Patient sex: M
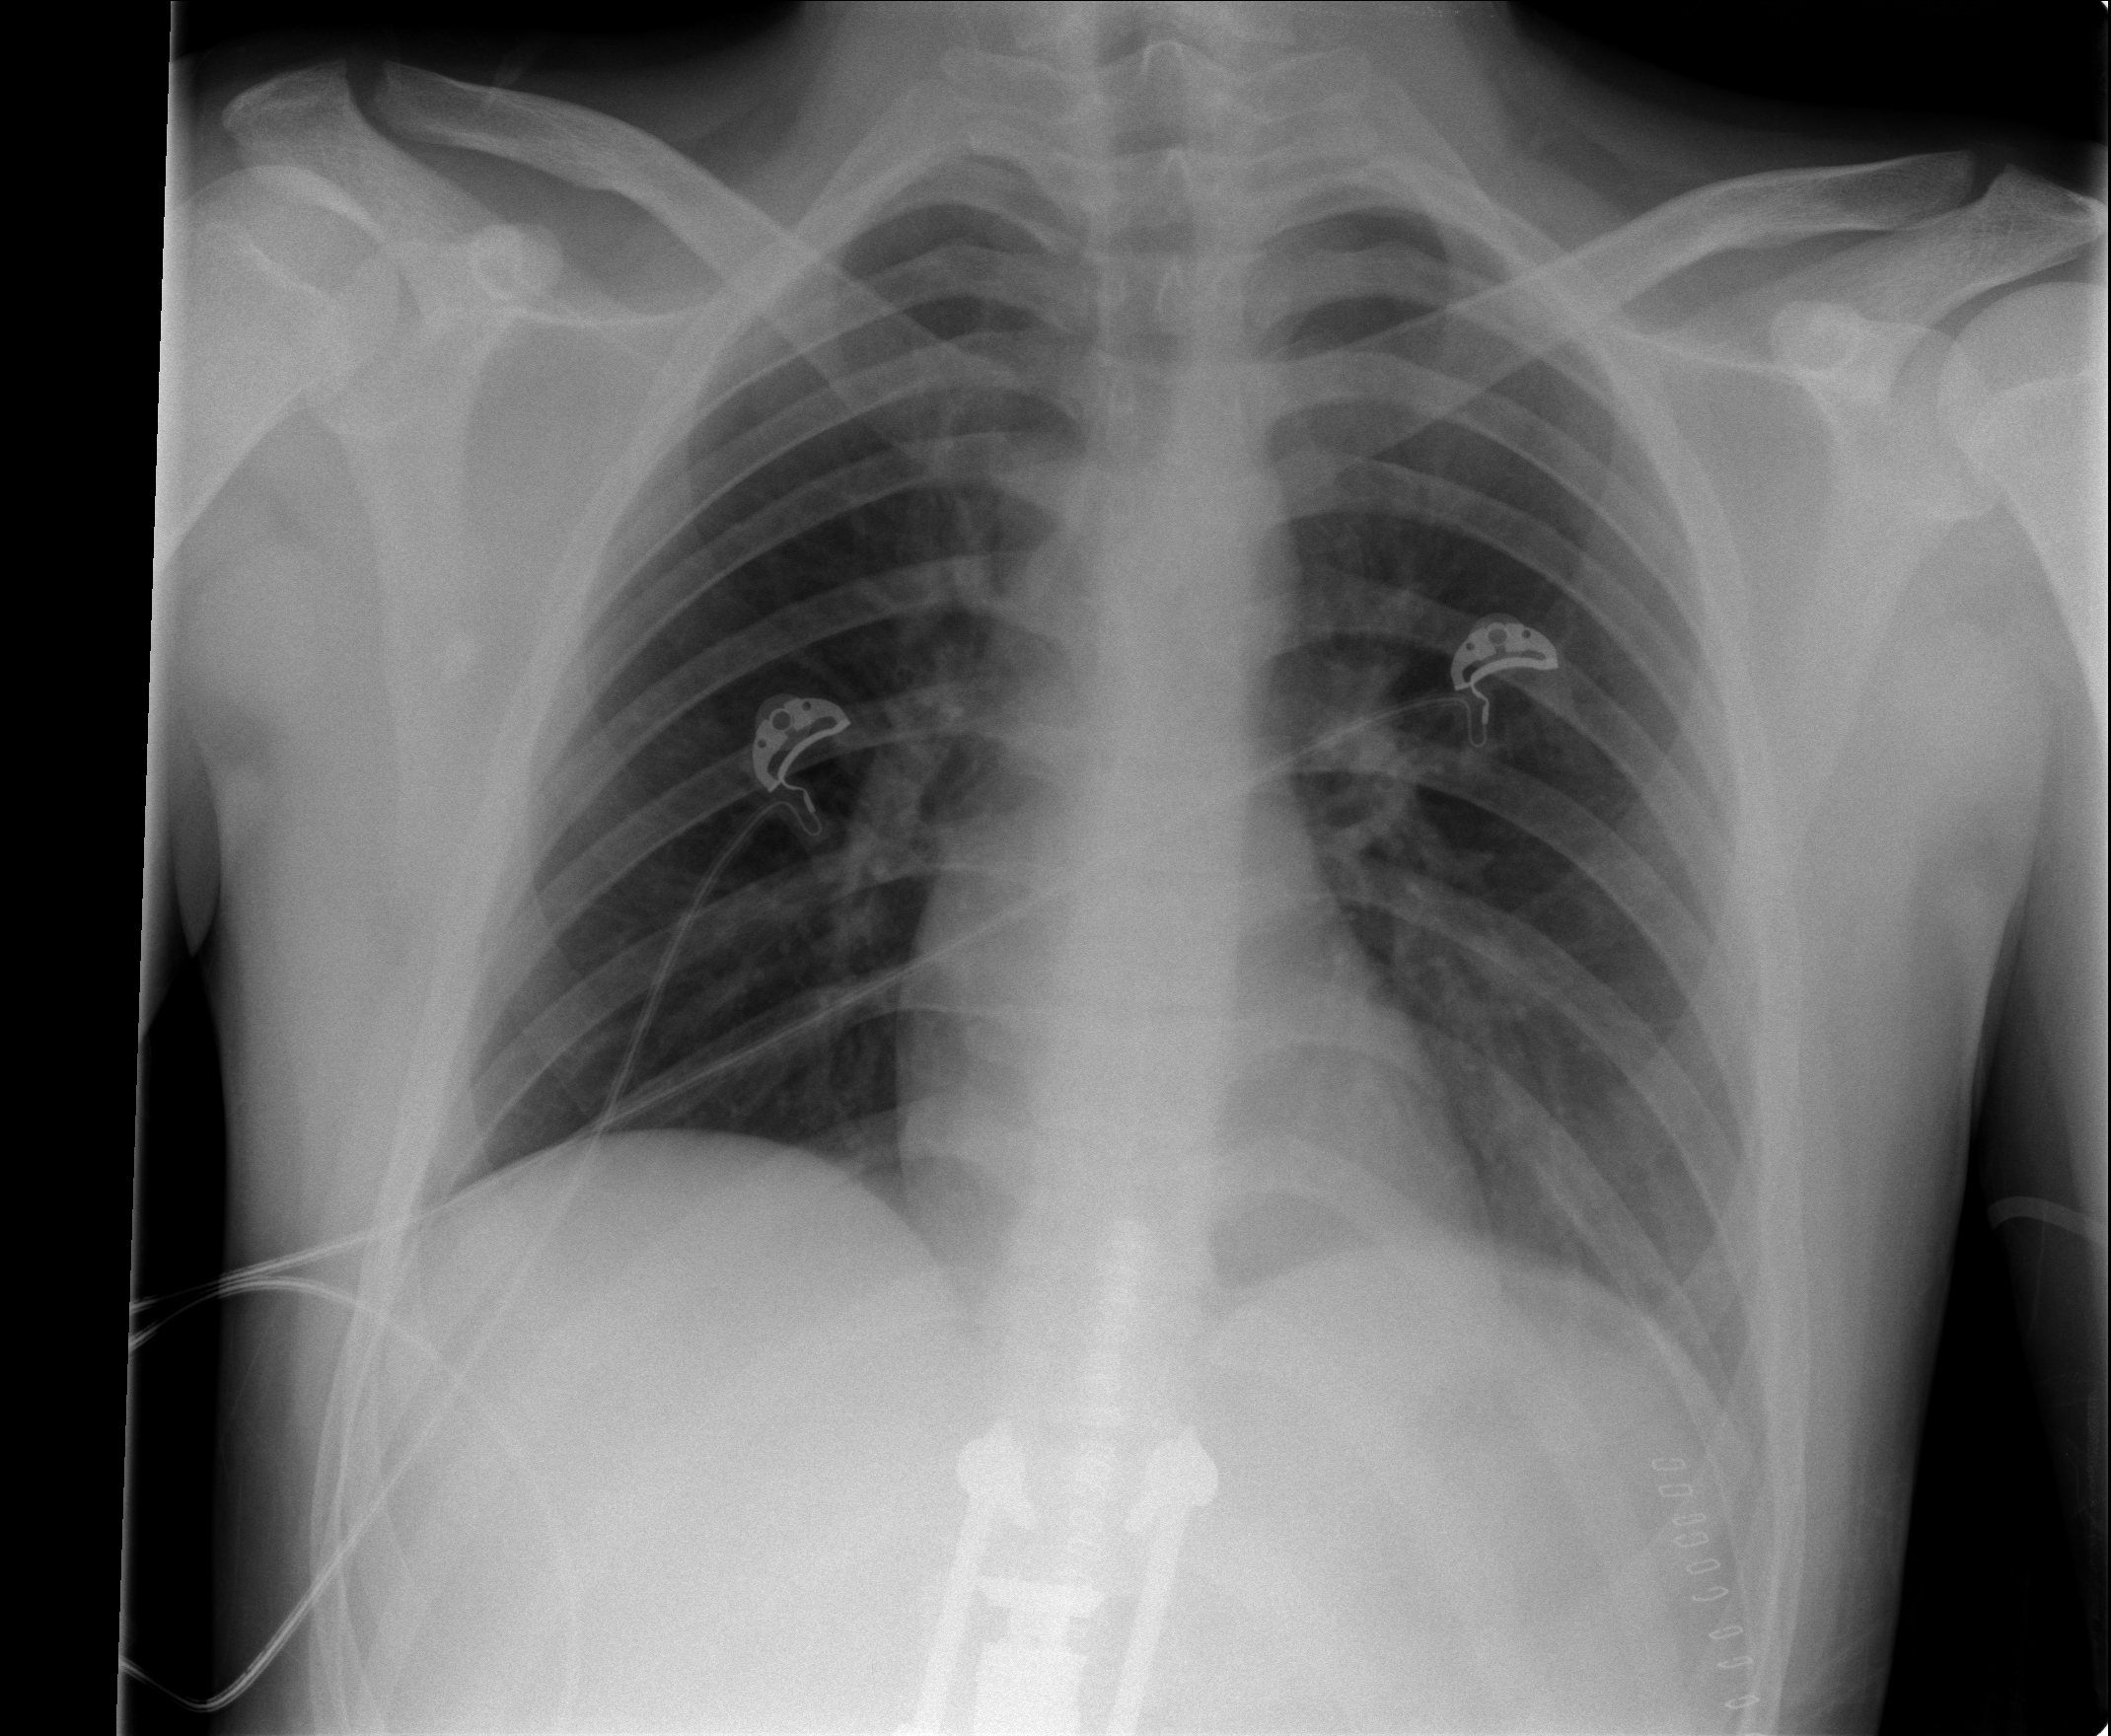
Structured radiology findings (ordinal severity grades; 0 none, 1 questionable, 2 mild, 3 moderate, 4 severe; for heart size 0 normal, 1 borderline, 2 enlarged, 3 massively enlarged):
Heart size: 0
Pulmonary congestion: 0
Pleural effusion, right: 0
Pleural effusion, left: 1
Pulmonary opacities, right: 0
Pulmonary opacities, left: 0
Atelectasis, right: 0
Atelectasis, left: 2